Interaction volume radius: 5 \u00c5
Interaction volume height: 20 \u00c5
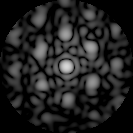
Disorder parameter: 0.4397